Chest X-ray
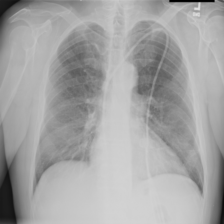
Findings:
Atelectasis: negative
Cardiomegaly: negative
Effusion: negative
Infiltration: negative
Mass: negative
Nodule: negative
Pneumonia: negative
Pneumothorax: negative
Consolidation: negative
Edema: negative
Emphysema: negative
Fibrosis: negative
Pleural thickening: negative
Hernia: negative